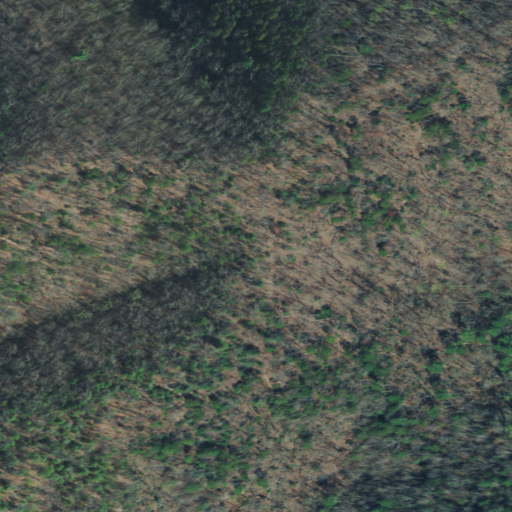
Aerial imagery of mountain in Tennessee named Miller Cove Mountain containing deciduous forest and mixed forest